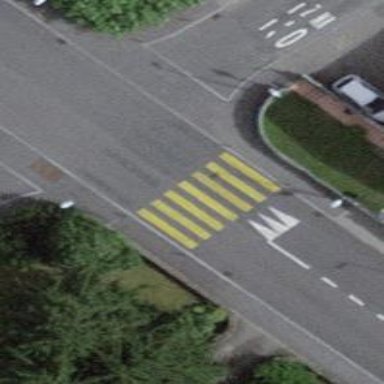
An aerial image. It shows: Zebra crossing on the road.